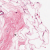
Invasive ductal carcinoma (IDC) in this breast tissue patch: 0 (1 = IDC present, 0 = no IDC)